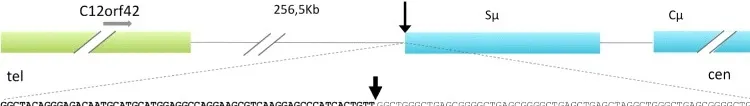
Translocation breakpoints and derivative chromosome composition. Horizontal gray arrows indicate the transcriptional direction of the depicted genes. Vertical black arrows indicate breakpoints (BP). C; Composition of der(12) and sequence around the breakpoint. The enhancer element is part of the translocated IGH sequence and is juxtaposed to ASCL1. D der(14) and breakpoint sequence. The C12orf42 gene is translocated to chromosome 14.
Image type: chart (chart)